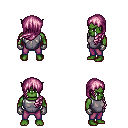
a pixel art fantasy rpg character, male body template, orc, green skin, steel chest armor, magenta pants, pink left-swept hairstyle, metal gloves, four views (front, back, left, right), 2x2 character sprite sheet, small pixel art, hard edges, no anti-aliasing